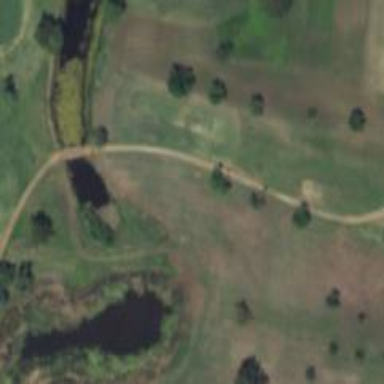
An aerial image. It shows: Path for both roads and golfers.